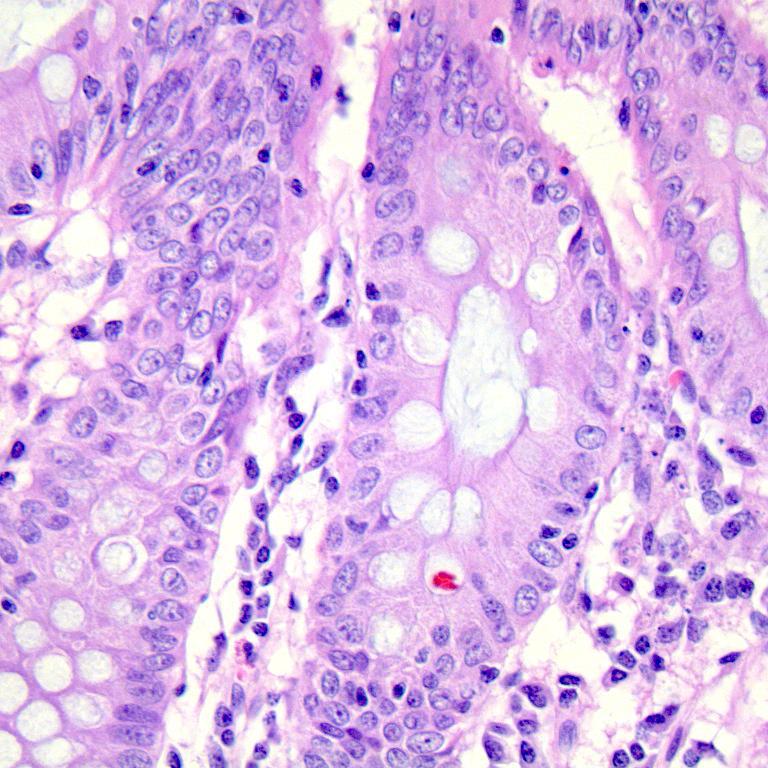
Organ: colon
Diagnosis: benign